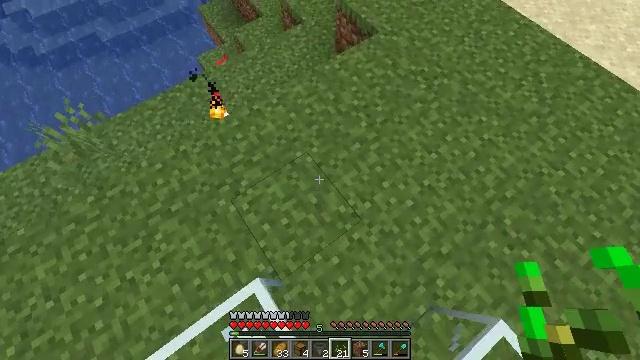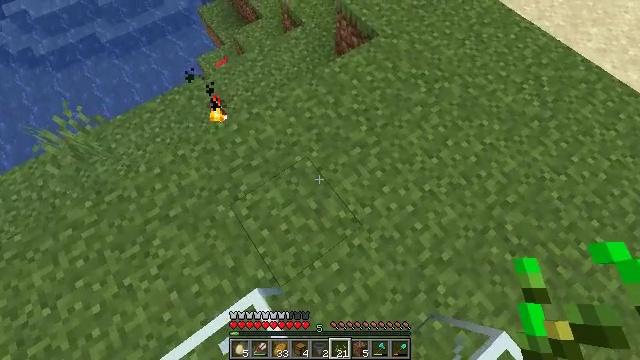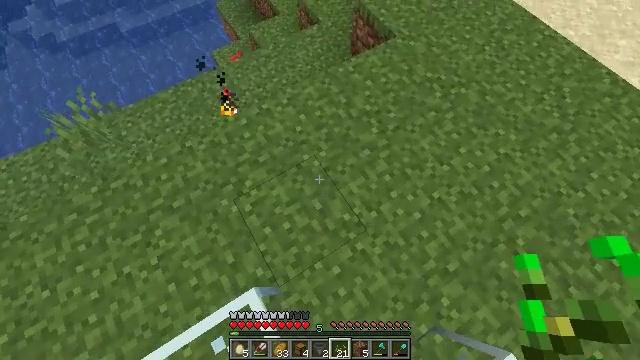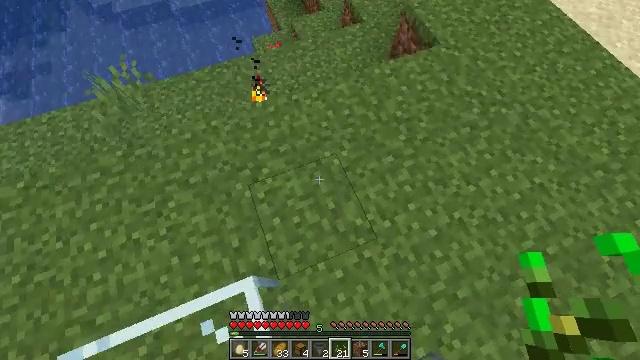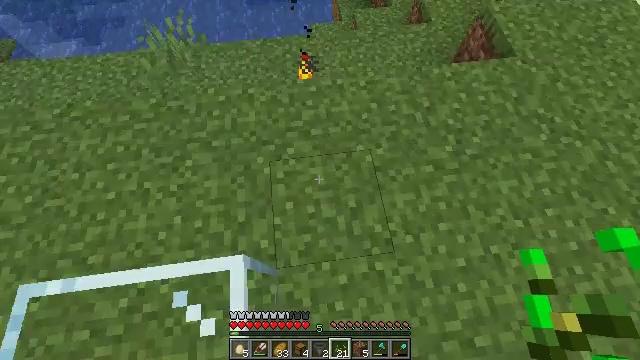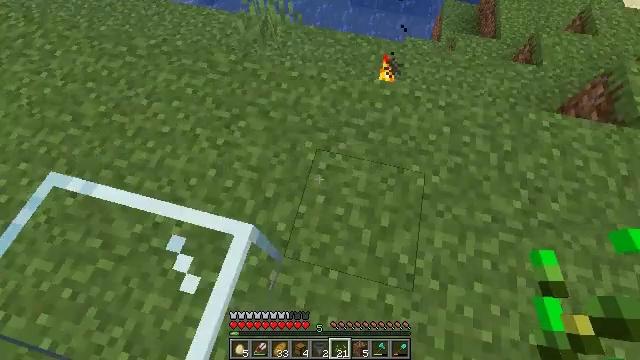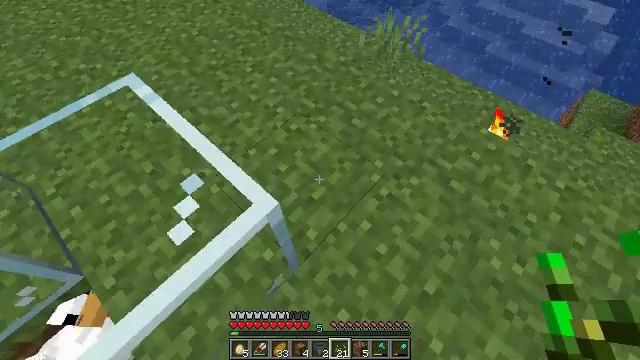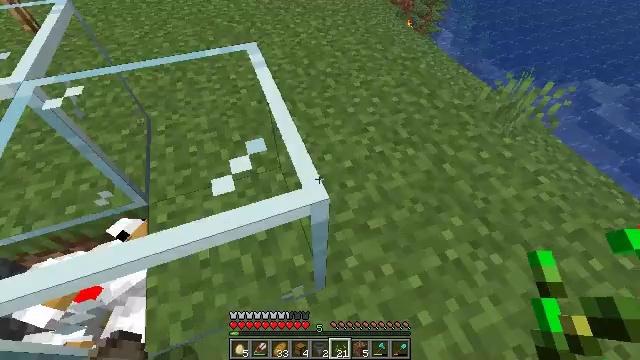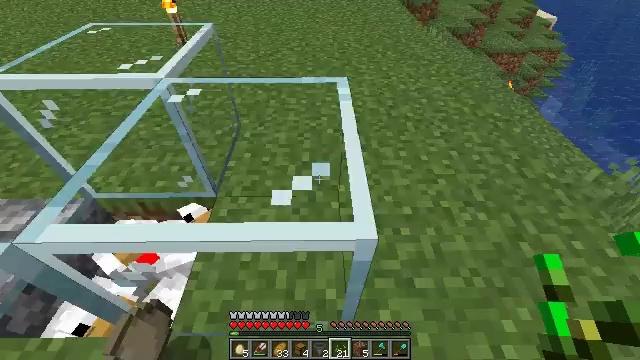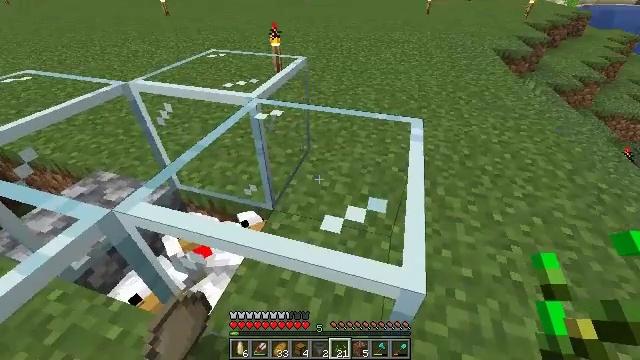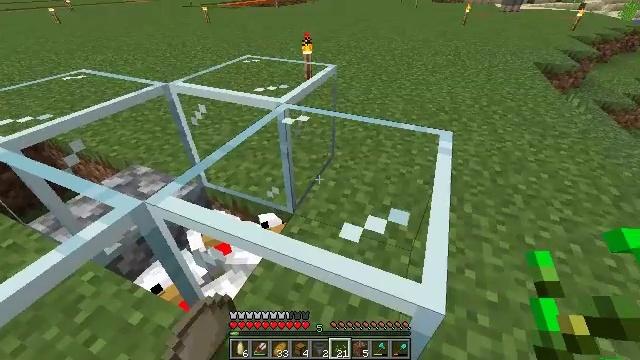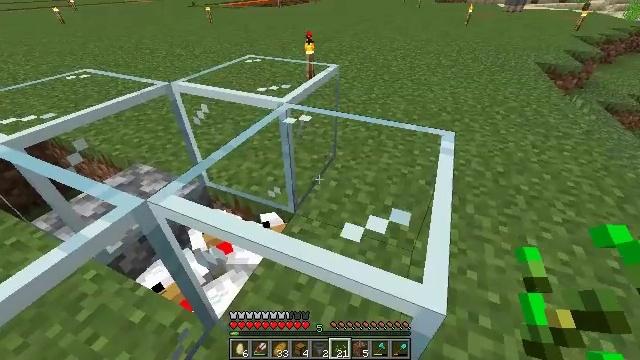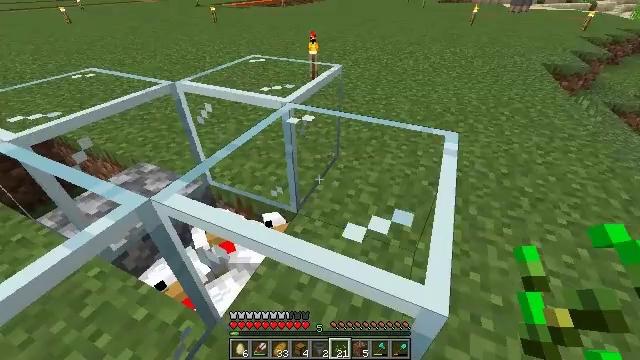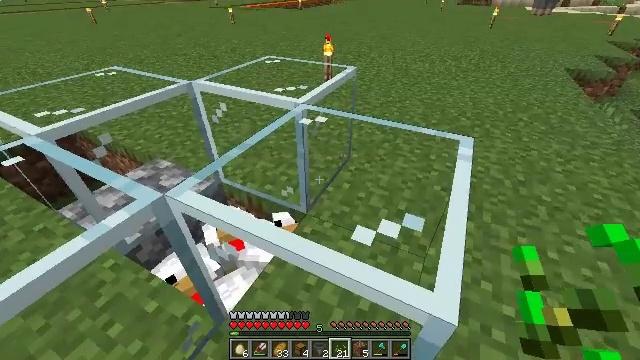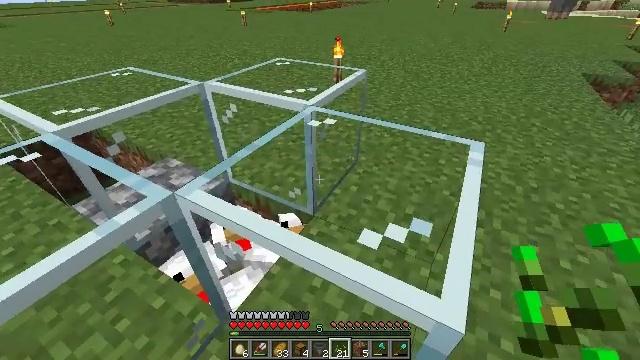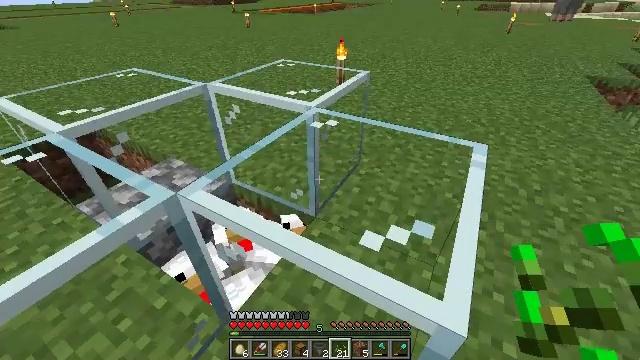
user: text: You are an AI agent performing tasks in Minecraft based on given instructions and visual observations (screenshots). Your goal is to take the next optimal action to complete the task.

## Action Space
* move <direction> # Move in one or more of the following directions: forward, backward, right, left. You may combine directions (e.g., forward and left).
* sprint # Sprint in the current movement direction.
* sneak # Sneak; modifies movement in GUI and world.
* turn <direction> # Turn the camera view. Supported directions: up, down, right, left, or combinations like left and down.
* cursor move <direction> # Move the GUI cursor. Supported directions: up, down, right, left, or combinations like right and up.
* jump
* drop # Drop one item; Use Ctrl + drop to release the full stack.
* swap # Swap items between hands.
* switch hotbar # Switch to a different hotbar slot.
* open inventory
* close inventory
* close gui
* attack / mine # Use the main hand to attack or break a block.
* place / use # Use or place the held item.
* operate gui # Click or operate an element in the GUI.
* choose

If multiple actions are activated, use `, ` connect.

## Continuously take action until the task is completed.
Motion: motion action
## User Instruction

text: Combat the zombie.
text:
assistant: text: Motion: no_op
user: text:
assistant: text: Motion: turn left
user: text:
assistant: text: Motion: turn left
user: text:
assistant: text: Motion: turn left
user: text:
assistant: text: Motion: turn left and up
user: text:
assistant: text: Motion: turn left and up
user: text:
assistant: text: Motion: turn left and up
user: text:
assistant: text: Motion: turn left and up
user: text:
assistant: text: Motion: turn left and up
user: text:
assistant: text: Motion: turn left and up
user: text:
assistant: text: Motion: no_op
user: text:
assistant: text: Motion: no_op
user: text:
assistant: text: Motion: turn left
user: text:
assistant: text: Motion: turn left
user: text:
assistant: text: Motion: no_op
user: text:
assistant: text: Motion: turn left
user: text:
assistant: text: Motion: turn left
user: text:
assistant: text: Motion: move forward, turn left
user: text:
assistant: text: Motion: move forward, turn left and down
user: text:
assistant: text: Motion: move forward, turn left and down, jump
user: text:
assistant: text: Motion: move forward, turn left and down, jump
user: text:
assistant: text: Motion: move forward, turn left and down, jump
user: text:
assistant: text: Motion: move forward, turn left and down
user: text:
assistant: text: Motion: turn down
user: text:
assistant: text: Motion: turn down
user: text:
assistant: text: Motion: turn down
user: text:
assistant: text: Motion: turn right and down
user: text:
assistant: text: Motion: turn right and down
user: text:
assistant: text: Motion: sneak, turn right
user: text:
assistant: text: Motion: sneak